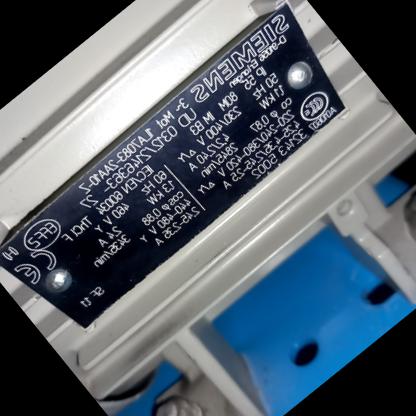
Klasa: tabliczka-znamionowa